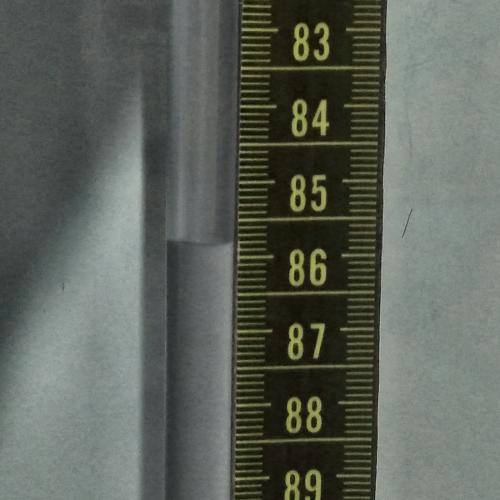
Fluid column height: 85.8 cm